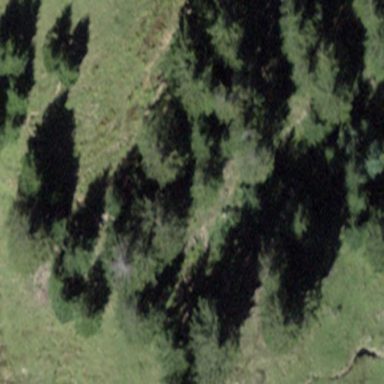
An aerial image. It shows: Forest area.